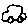
Label: car